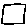
Label: square